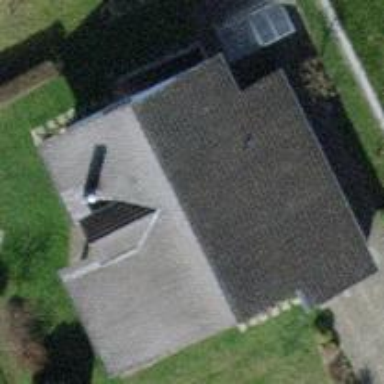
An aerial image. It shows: Residential house with gabled roof made of black roof tiles. The house is oriented along and painted white.